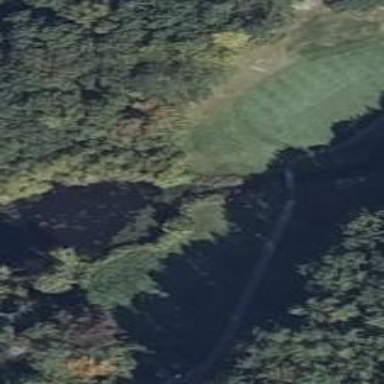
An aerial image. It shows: Picturesque scene of golf course with lateral water hazard.